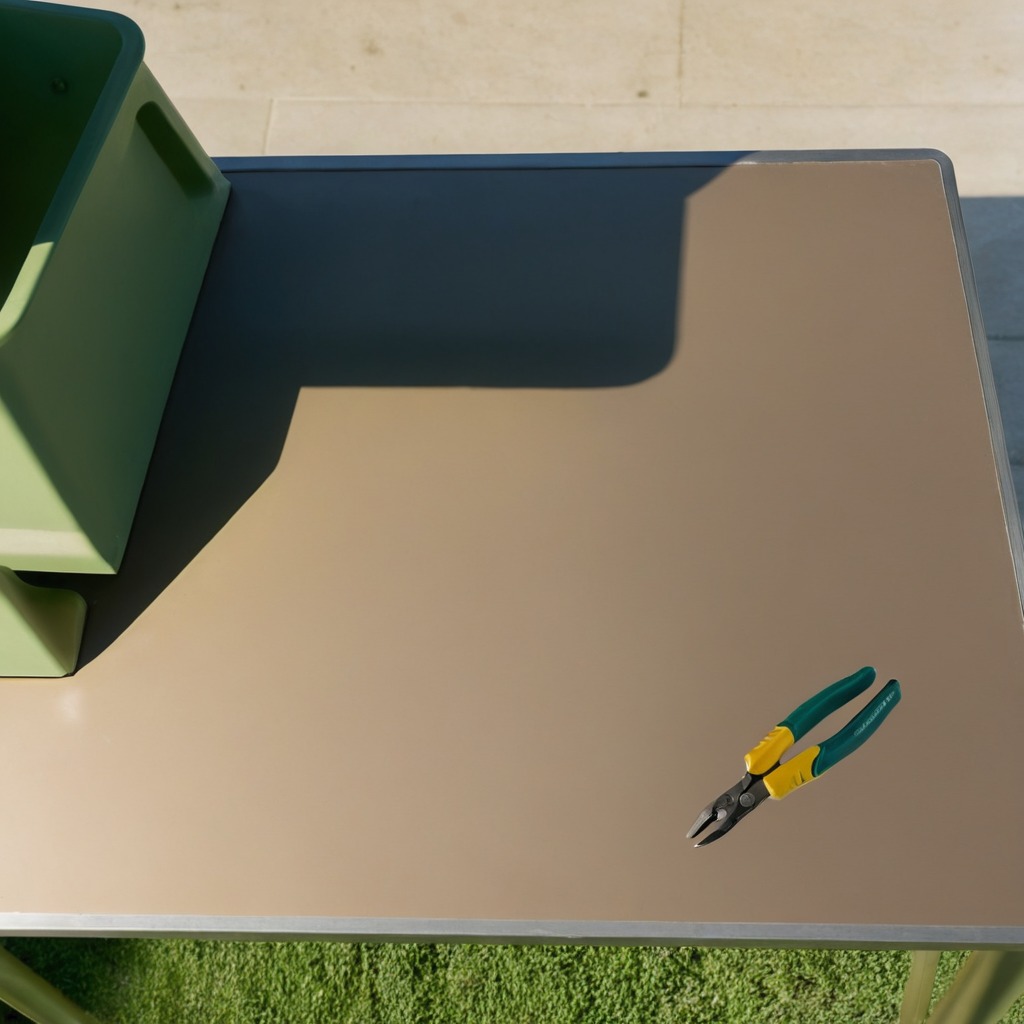
A plier is lying on the table in the outdoor tool station.